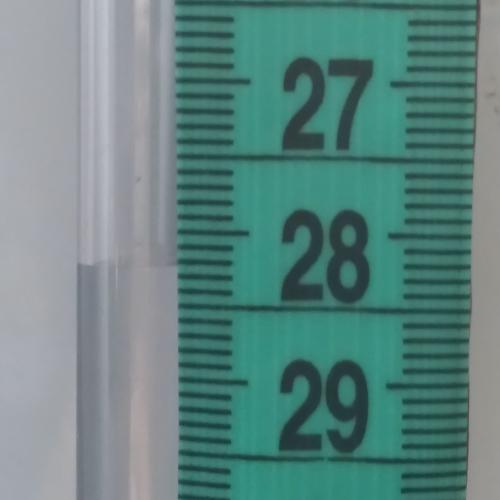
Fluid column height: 28.2 cm